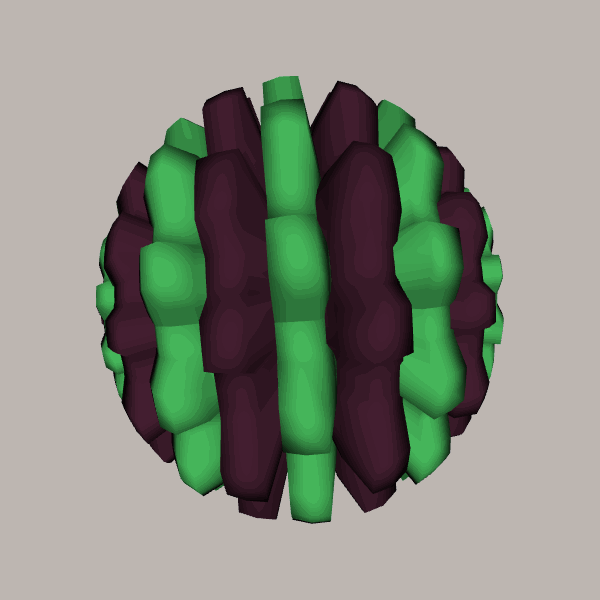
Background: light